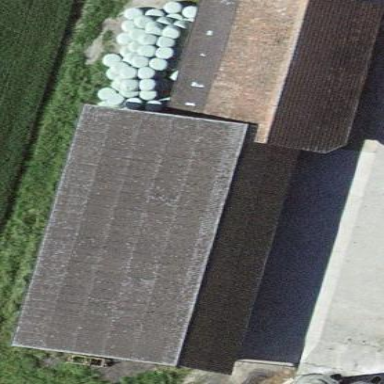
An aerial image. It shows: Barn.